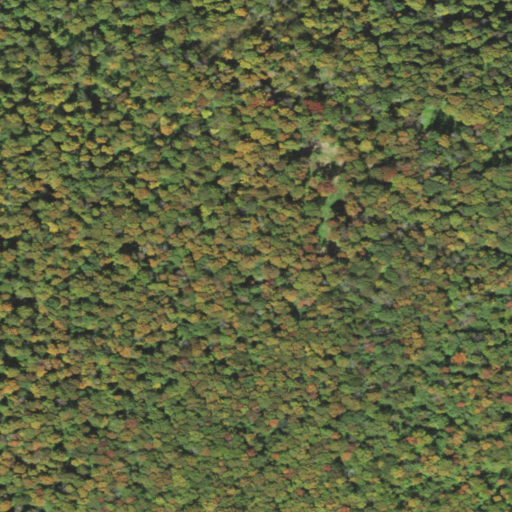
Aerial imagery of mountain in Pennsylvania named Maple Hill containing deciduous forest and mixed forest